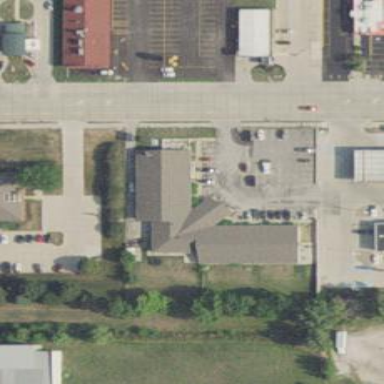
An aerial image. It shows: Commercial building.